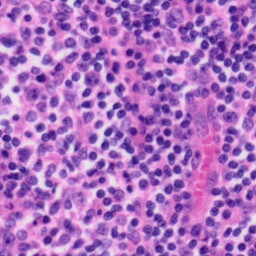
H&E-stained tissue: Tonsil